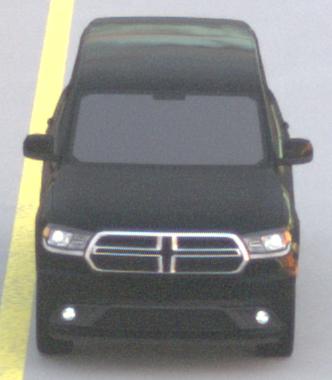
Make: Dodge
Model: Durango
Detailed model: Gen. 3
Model produced from: 2010
Doors: 5
Color: black
Road condition: dry road
Daytime: sunrise or sunset
Contrast: medium contrast